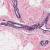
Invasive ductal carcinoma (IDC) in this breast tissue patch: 0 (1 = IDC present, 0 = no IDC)